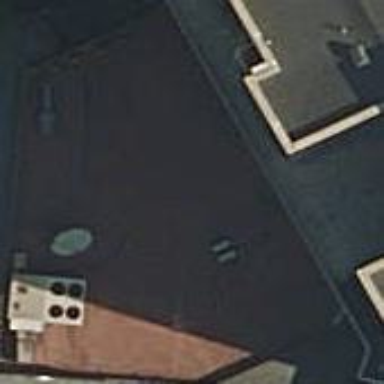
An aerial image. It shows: Building that is nightclub.